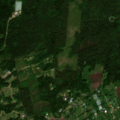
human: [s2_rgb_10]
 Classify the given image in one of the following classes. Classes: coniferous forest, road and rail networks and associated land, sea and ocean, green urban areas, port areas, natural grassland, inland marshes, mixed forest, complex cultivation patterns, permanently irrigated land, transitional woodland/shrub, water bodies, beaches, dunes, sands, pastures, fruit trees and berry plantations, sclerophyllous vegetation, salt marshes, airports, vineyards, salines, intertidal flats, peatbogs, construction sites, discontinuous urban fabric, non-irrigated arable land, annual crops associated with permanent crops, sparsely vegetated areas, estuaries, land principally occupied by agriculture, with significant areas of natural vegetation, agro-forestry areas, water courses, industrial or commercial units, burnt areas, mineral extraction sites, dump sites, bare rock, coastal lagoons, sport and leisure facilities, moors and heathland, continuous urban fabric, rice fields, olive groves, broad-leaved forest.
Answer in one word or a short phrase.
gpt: discontinuous urban fabric, land principally occupied by agriculture, with significant areas of natural vegetation, coniferous forest, mixed forest